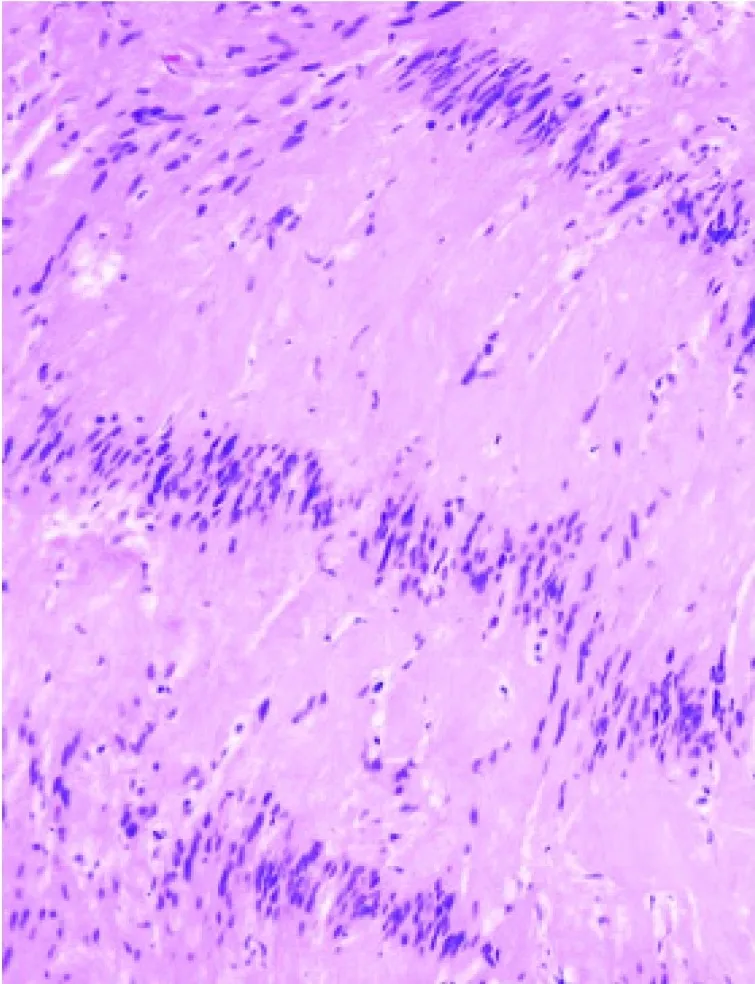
Photomicrograph of tissue taken from the lesion excised from the patient showing cells within Antoni A and Antoni B regions that are characteristic of schwannoma.
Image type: pathology (h&e)